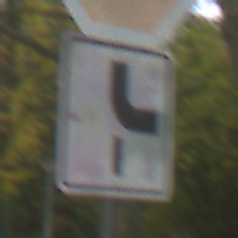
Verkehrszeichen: VerlaufVorfahrtsstrasse10
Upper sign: Stop
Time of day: Midday
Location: Outdoor (Nature)
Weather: Overcast
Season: Autumn
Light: Natural